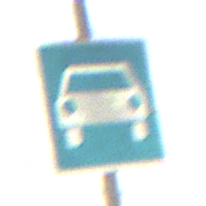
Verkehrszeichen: Kraftfahrstrasse
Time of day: Midday
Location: Outdoor (Beach)
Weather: PartlyCloudy
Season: NotSpecified
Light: Natural